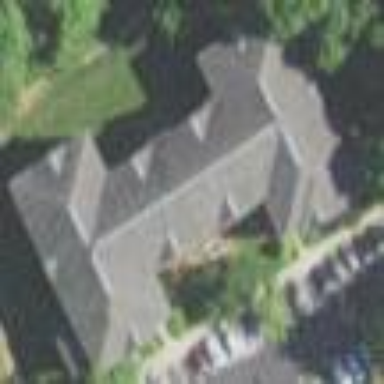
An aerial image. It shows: Residential building.